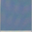
Piece: xx